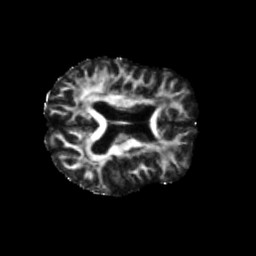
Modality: FA
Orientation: axial
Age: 76
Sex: female
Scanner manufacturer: siemens
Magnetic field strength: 3 T
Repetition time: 5.47 s
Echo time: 0.0854 s